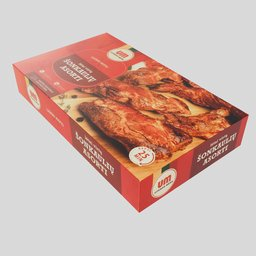
Label: nature